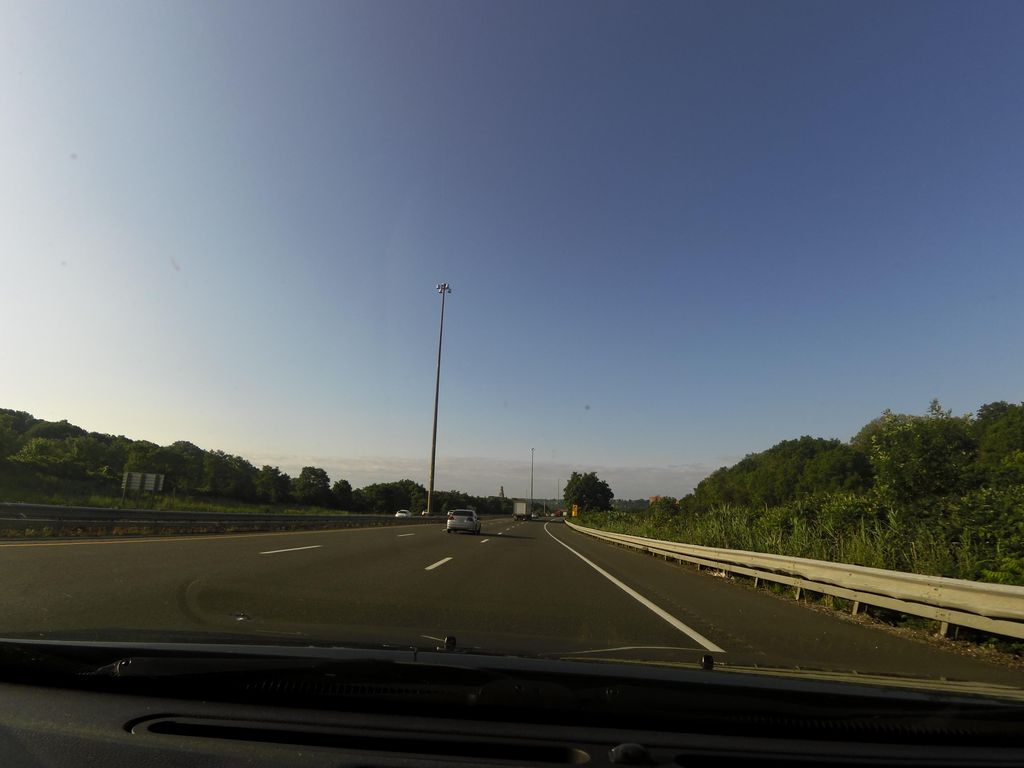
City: hamilton